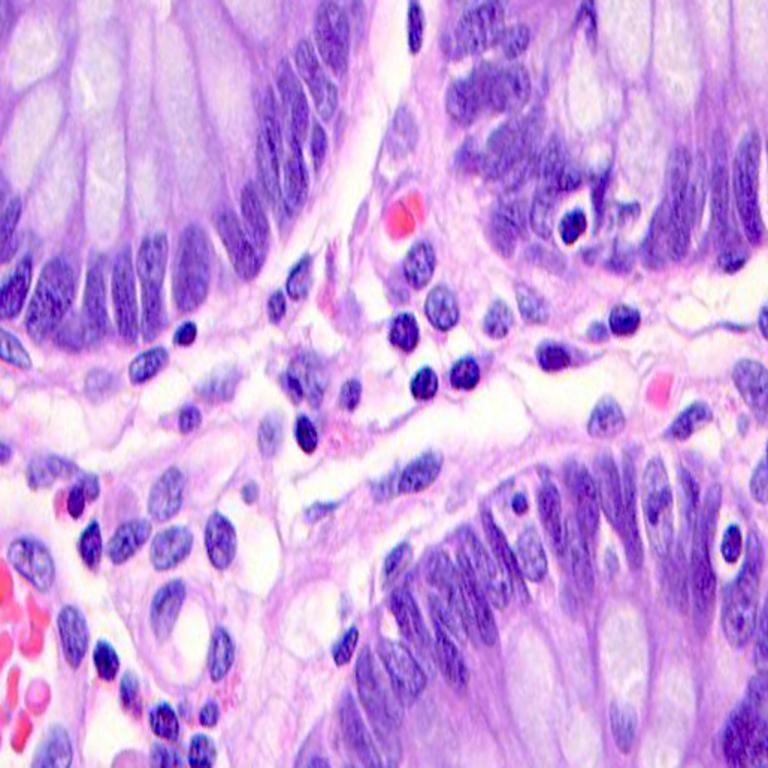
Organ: colon
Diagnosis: benign